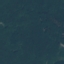
Land use / land cover class: Forest